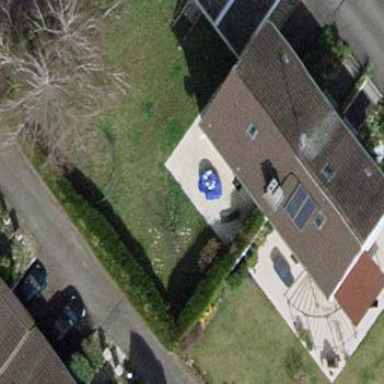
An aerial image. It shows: Garden enclosed by fence.